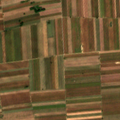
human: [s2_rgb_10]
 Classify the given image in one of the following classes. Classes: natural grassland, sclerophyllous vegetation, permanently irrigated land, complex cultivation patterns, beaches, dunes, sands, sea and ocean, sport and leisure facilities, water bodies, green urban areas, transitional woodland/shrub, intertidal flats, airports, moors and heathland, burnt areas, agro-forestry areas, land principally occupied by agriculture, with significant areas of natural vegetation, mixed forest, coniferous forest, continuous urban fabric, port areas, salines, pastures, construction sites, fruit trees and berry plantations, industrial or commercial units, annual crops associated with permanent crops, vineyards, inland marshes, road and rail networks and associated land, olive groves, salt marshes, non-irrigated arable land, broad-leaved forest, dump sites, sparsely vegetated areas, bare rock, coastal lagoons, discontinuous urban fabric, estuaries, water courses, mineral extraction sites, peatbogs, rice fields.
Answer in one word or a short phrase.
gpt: non-irrigated arable land